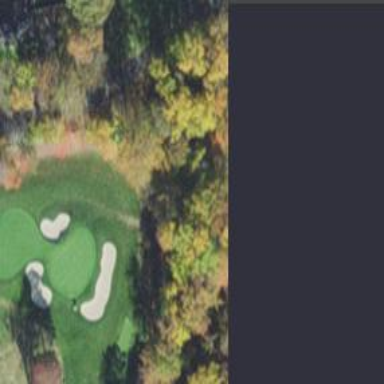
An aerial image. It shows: Service road used as golf cart path.